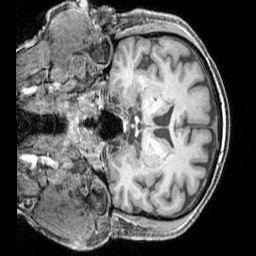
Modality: T1w
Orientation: coronal
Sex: male
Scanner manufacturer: siemens
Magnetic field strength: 3 T
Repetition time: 2.3 s
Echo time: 0.00226 s